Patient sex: M
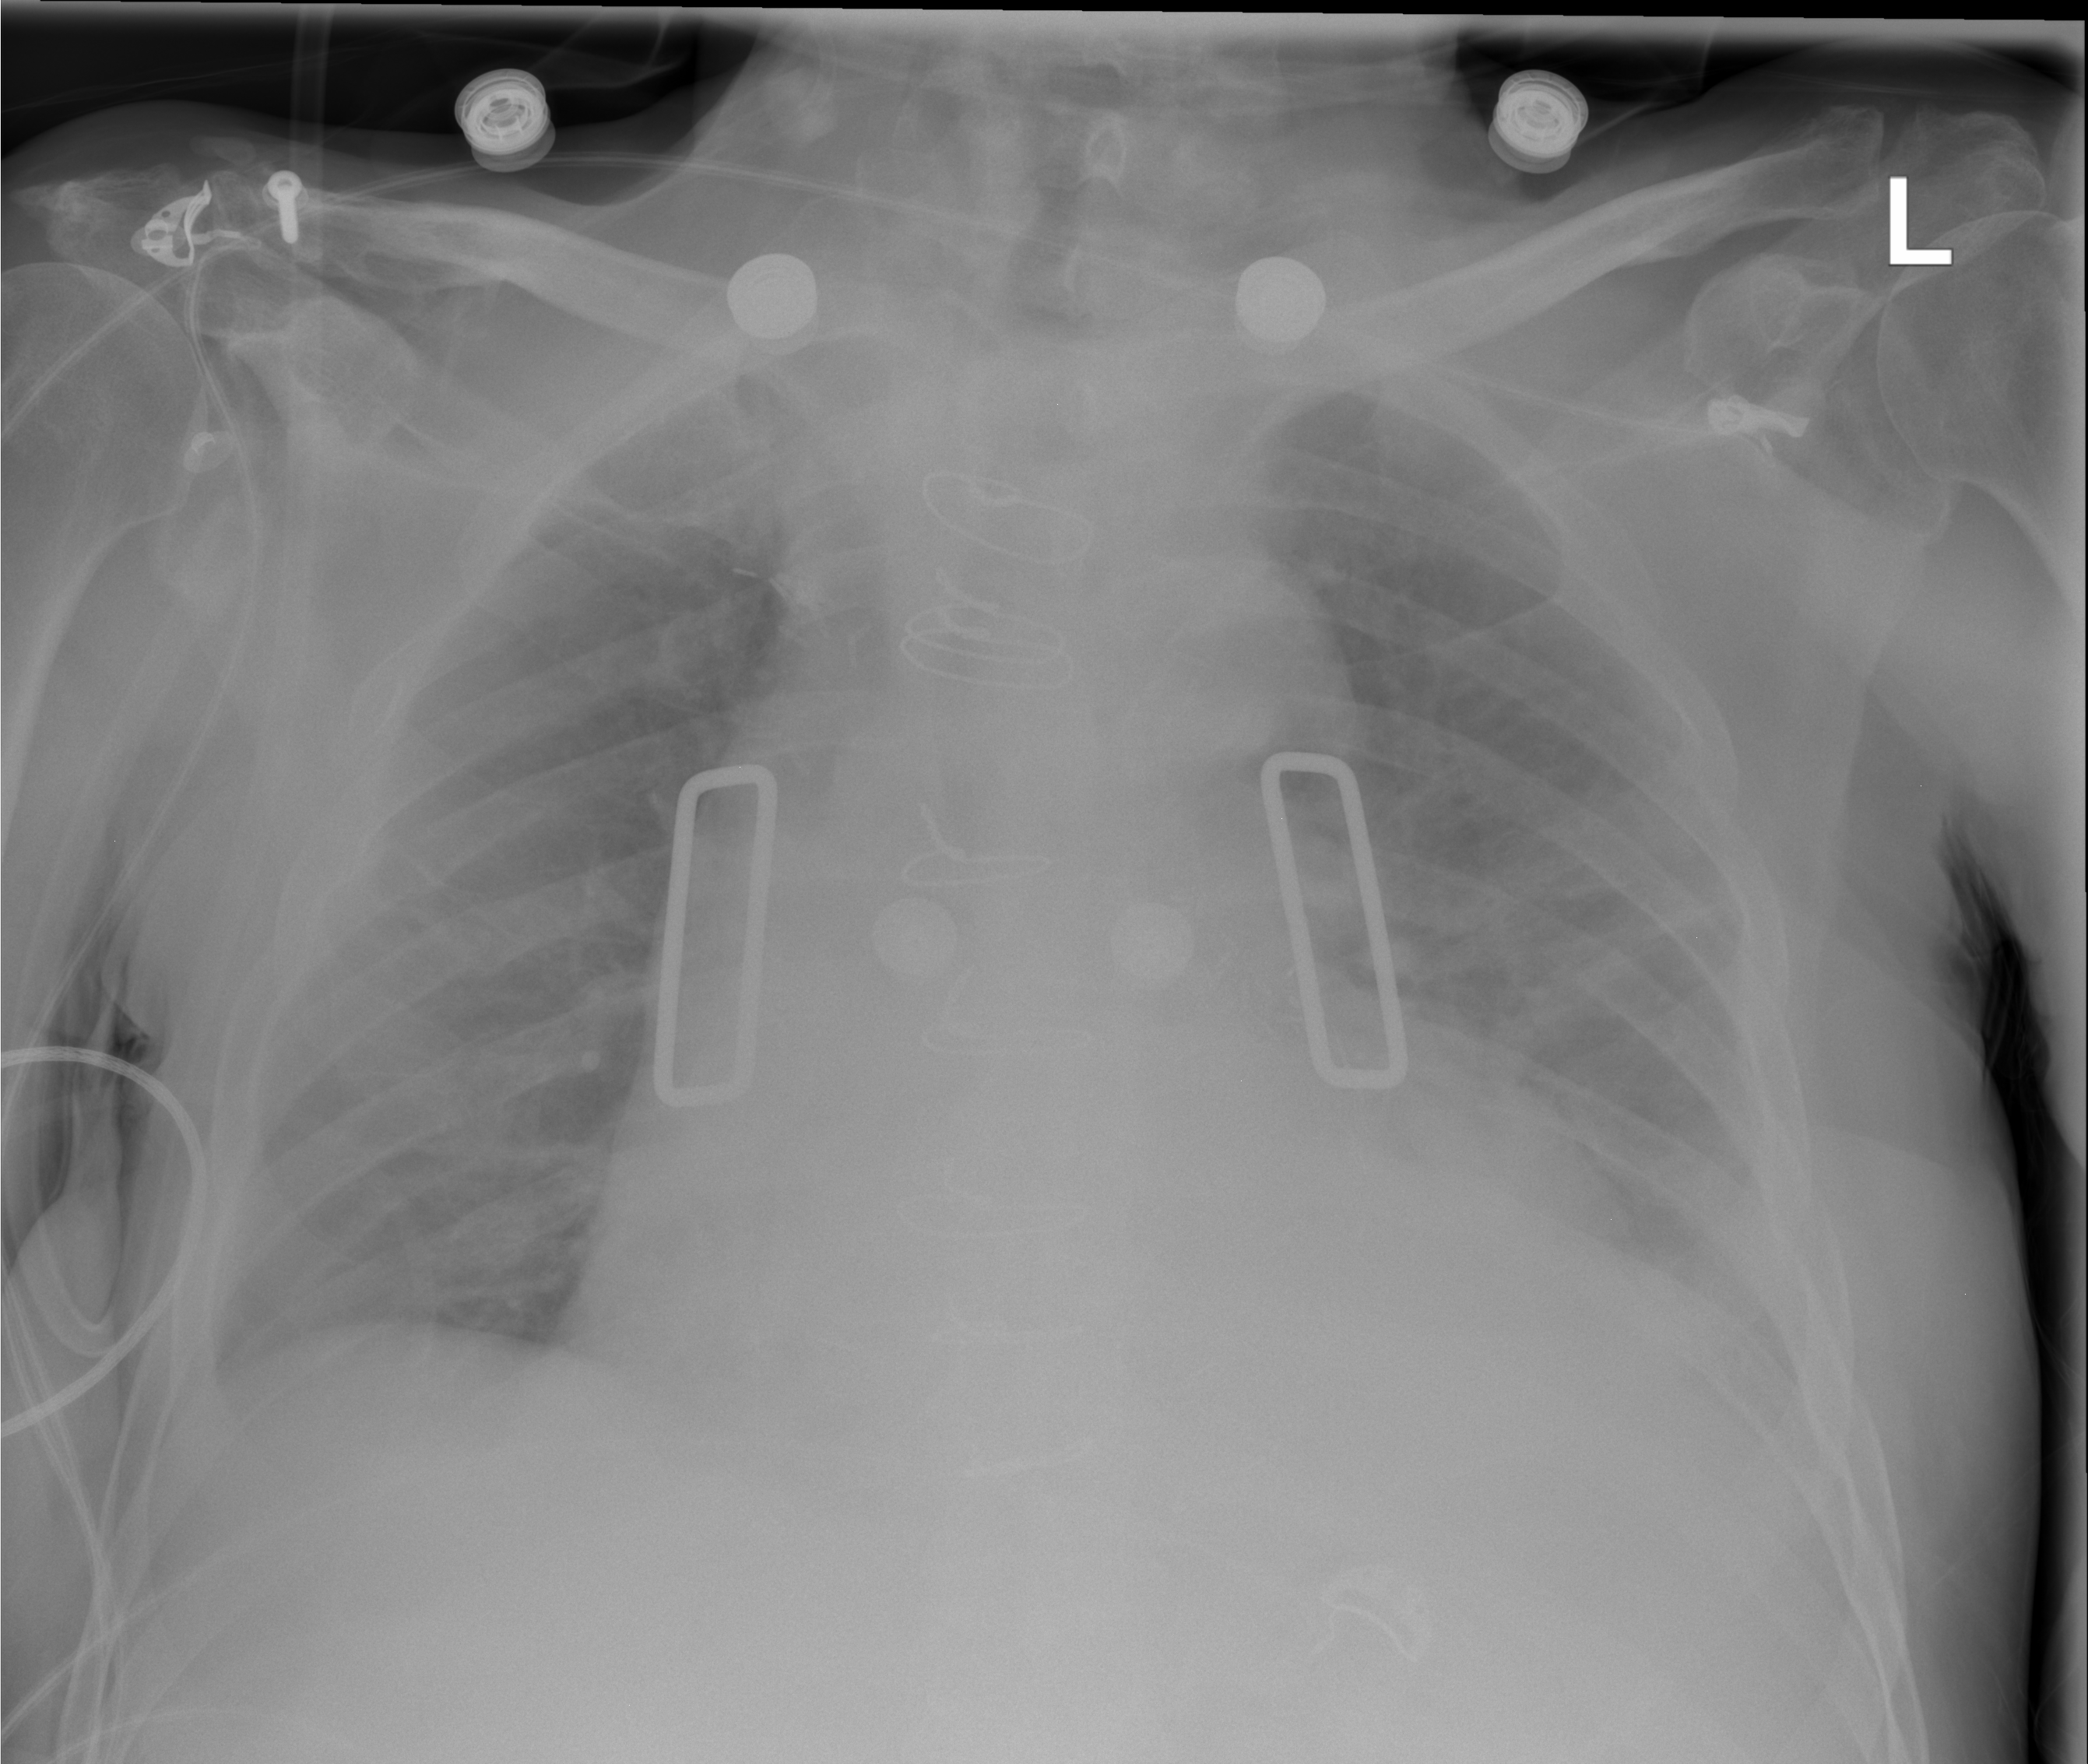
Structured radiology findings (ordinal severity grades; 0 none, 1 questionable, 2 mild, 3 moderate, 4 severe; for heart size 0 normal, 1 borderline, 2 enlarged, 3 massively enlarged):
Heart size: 2
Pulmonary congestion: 2
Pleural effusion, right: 0
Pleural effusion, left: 2
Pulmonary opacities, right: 2
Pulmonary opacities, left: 2
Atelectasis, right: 2
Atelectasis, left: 2